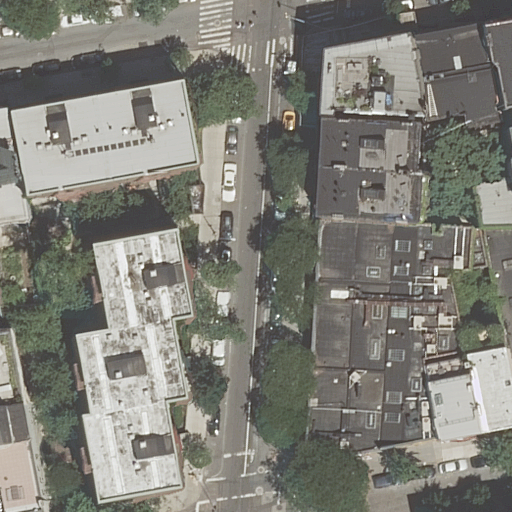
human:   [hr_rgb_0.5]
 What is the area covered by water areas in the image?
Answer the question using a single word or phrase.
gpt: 0m2

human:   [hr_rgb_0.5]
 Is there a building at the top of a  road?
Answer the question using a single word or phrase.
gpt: yes

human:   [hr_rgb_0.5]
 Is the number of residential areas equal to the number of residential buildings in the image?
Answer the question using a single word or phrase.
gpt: no

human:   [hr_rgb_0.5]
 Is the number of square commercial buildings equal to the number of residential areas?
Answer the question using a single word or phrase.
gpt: no

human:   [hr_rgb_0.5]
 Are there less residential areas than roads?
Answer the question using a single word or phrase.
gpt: yes

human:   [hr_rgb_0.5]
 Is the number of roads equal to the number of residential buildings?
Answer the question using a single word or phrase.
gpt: no

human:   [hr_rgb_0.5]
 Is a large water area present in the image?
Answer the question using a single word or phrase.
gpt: no

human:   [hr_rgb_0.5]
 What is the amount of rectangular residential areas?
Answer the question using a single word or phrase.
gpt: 1

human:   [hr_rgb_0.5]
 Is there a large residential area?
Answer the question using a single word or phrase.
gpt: yes

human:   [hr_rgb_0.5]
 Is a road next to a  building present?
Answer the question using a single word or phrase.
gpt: yes

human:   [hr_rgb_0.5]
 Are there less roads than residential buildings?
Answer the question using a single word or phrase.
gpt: yes

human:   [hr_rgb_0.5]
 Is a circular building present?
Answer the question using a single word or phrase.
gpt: no

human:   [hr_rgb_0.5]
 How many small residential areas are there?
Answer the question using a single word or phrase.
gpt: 0

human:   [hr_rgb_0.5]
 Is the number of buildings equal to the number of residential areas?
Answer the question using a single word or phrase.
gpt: no

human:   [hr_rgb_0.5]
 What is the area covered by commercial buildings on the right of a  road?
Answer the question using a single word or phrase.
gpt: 0m2

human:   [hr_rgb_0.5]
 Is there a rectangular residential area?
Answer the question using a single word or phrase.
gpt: yes

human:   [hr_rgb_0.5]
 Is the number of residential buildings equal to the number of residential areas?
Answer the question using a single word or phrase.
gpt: no

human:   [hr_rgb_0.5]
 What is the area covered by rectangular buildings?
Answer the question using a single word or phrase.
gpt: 3106m2

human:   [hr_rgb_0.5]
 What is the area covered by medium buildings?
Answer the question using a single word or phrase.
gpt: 3246m2

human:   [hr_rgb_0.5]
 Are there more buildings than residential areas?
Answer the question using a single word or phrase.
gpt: yes

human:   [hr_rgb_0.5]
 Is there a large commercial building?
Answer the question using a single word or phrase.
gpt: no

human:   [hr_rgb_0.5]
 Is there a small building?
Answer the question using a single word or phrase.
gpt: yes

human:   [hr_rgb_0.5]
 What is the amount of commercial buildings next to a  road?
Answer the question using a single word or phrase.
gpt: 0

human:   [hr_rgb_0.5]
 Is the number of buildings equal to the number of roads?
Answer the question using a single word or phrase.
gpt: no

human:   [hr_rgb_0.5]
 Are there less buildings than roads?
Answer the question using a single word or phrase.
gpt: no

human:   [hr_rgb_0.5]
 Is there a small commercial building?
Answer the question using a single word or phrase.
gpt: no

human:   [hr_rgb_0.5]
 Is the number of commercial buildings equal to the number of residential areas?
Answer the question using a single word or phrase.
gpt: no

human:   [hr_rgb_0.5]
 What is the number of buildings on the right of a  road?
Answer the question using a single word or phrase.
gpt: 11

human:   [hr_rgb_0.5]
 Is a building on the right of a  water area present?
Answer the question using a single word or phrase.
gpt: no

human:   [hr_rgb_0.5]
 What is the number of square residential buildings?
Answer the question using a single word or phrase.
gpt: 0

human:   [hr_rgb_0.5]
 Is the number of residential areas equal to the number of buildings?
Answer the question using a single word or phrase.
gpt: no

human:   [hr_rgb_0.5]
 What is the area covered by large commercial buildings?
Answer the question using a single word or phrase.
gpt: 0m2

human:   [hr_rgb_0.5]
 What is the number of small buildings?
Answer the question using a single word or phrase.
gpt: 4

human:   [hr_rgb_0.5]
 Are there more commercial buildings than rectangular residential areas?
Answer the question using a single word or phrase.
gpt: no

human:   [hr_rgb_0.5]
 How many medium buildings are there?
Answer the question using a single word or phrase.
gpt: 14

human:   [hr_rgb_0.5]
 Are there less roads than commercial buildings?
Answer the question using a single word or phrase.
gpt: no

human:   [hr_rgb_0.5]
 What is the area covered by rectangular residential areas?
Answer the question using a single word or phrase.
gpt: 1382m2